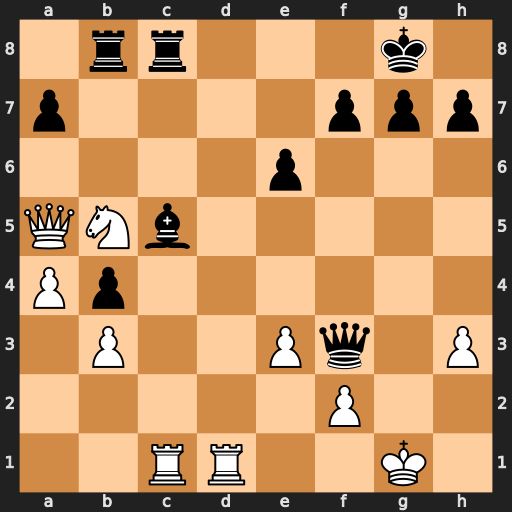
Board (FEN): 1rr3k1/p4ppp/4p3/QNb5/Pp6/1P2Pq1P/5P2/2RR2K1
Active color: w
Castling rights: -
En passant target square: -
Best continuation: Nxa7 Qxd1+ Rxd1